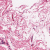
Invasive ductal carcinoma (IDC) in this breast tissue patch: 0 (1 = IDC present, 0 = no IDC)